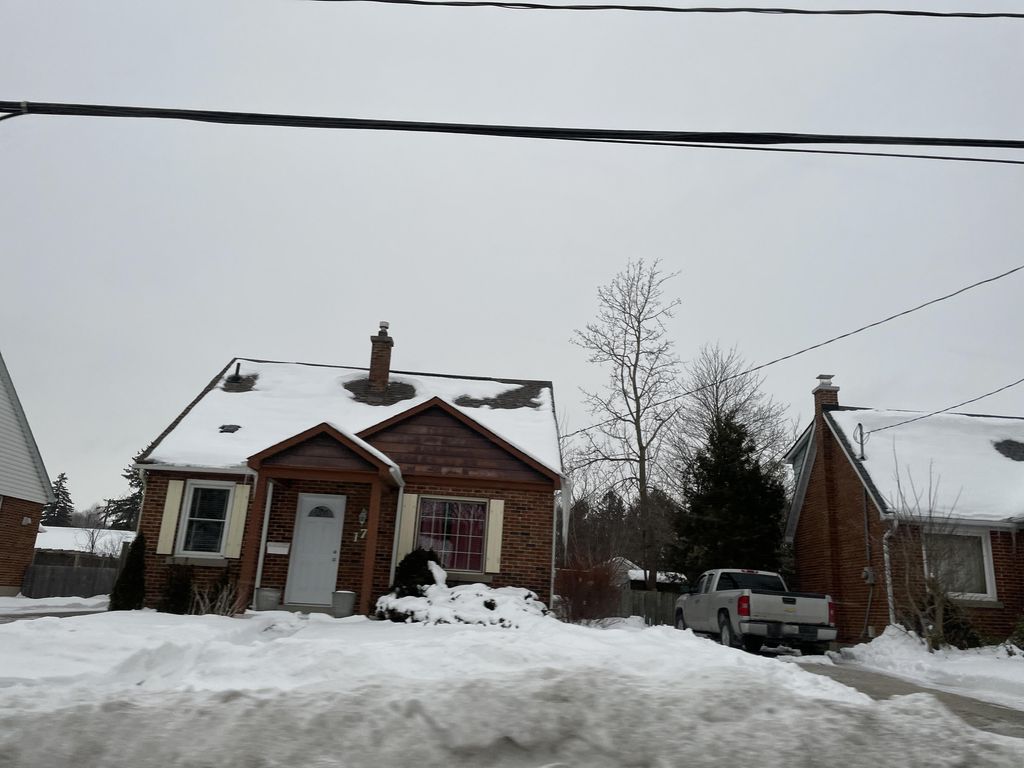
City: kitchener-waterloo